The image is an STFT spectrogram (time versus frequency) of a rolling-element bearing's vibration signal. What is the most likely bearing condition (normal, inner_race, outer_race, ball)?
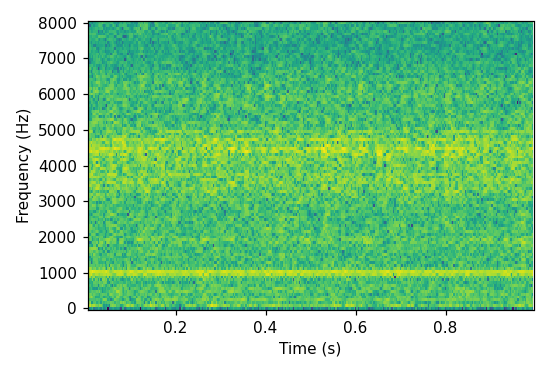
Answer: outer_race